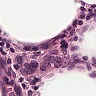
Metastatic tissue present: yes